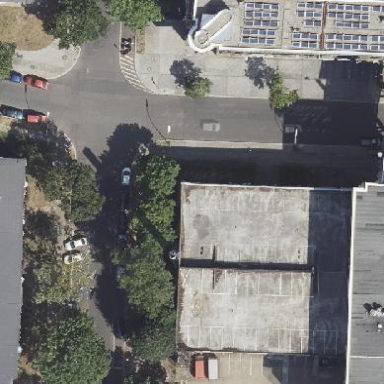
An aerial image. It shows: Multi-storey parking building with asphalt surface.